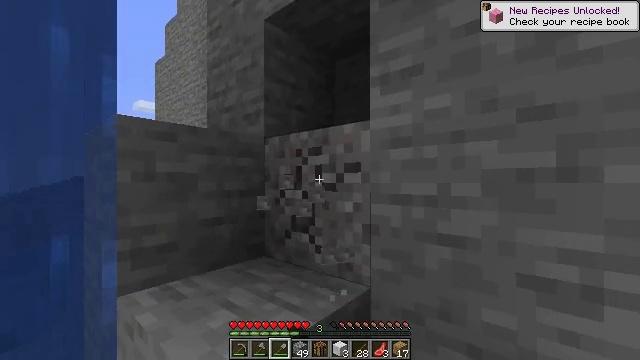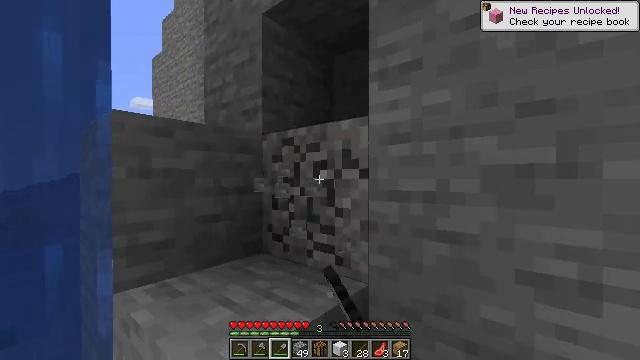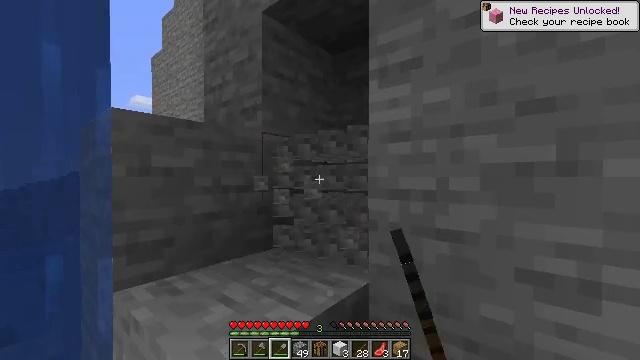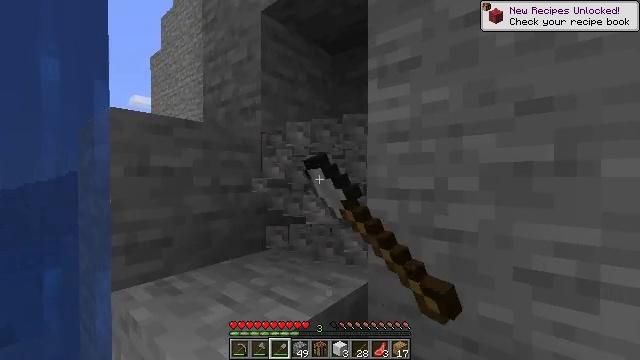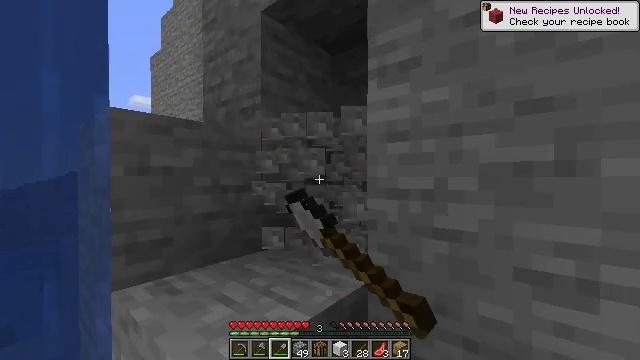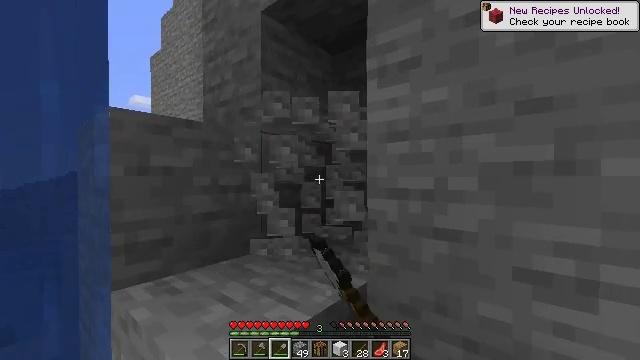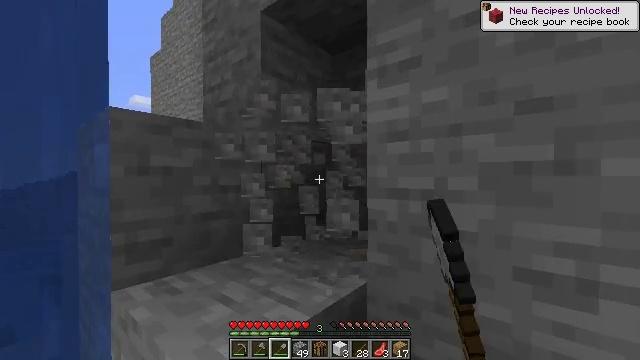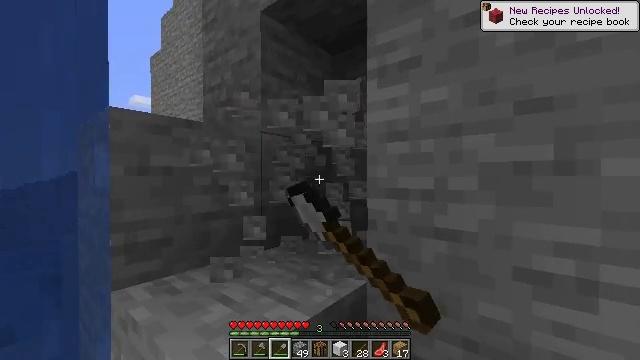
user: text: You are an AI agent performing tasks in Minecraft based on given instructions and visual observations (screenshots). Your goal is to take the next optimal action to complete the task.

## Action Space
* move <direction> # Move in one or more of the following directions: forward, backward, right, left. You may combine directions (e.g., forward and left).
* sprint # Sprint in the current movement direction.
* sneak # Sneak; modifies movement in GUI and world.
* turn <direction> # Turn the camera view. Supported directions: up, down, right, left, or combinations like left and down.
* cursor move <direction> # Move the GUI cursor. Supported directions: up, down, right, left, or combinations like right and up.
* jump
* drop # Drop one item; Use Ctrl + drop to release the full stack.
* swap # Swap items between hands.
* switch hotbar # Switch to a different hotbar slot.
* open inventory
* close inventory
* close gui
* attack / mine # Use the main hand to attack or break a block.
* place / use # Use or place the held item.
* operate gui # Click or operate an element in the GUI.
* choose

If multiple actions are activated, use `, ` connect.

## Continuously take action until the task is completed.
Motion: motion action
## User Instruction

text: Break the gravel block.
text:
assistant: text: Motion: attack / mine
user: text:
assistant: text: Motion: attack / mine
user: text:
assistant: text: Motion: attack / mine
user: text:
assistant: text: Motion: attack / mine
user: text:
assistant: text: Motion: attack / mine
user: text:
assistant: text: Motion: attack / mine
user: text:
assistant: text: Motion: attack / mine
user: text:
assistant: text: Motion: attack / mine